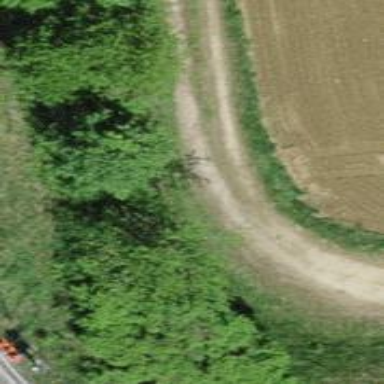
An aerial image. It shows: Well-maintained track road of grade 1.